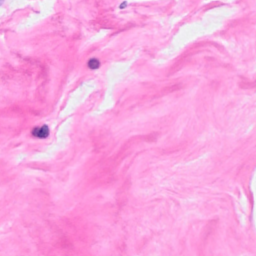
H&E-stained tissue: Breast